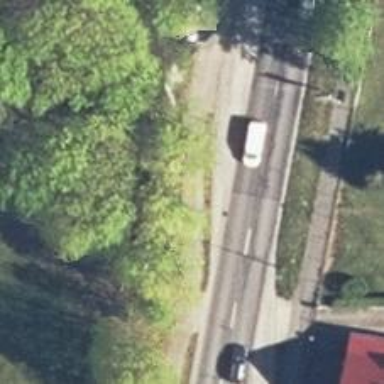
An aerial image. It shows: Asphalt cycleway.